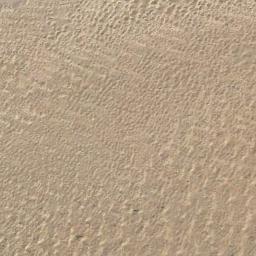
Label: desert